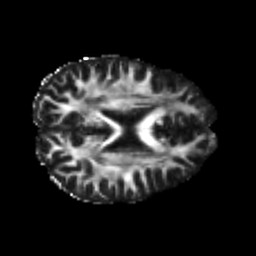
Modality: FA
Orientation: axial
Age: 24
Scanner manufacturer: philips
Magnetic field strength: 3 T
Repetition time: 8.54 s
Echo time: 0.1273 s